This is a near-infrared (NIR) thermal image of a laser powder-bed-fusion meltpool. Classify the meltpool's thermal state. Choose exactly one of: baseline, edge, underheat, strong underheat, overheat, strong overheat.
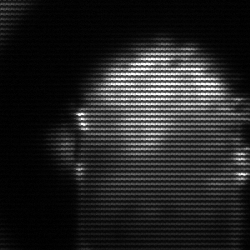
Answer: baseline